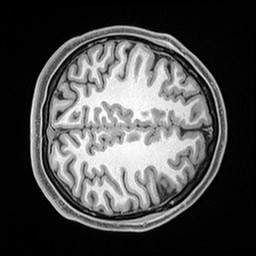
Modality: T1w
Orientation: axial
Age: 24
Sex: male
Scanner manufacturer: siemens
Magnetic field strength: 3 T
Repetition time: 2.4 s
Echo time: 0.00217 s